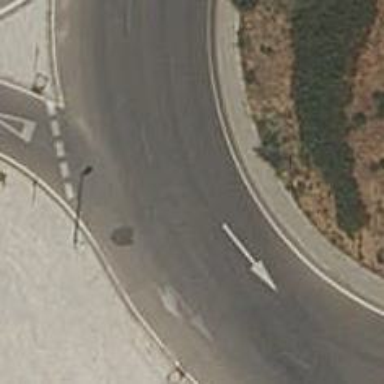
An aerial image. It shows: Roundabout on residential road.